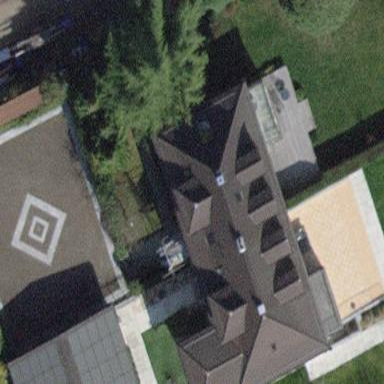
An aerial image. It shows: Semi-detached house.